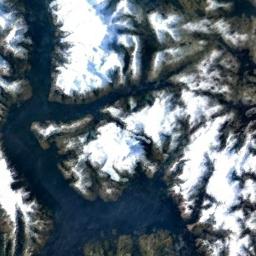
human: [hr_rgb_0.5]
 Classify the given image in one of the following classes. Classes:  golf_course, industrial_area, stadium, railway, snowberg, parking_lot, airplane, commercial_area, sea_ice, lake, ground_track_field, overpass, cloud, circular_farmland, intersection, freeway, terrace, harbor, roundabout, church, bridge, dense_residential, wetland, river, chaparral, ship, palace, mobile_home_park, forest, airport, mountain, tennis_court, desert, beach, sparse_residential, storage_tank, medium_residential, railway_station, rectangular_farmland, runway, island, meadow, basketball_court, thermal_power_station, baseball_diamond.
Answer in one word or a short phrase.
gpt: snowberg